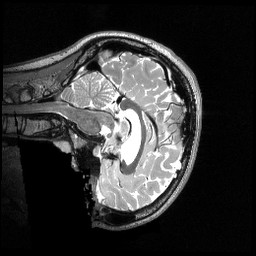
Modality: T2w
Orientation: sagittal
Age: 21
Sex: female
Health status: healthy
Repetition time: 3.2 s
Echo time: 0.563 s